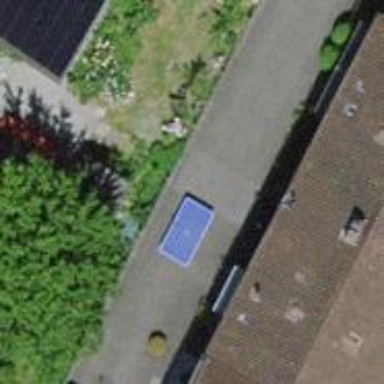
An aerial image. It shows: Planter serving as barrier.